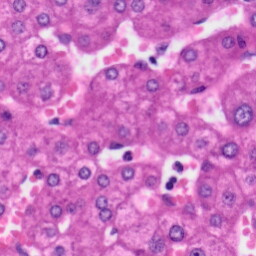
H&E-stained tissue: Liver